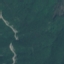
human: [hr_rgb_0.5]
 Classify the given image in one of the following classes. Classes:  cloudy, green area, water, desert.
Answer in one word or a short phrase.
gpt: green area